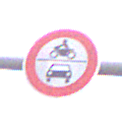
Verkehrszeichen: VerbotKraftfahrzeuge
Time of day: MorningAfternoon
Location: Outdoor (Suburban)
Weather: PartlyCloudy
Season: NotSpecified
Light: Natural